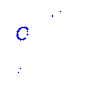
Particle: kaon